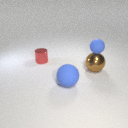
large brown metal sphere in front of small red metal cylinder